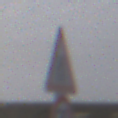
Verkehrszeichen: EinseitigVerengteFahrbahnLinks
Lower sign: Geschwindigkeit30
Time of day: Midday
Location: Outdoor (Nature)
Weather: PartlyCloudy
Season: NotSpecified
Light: Natural